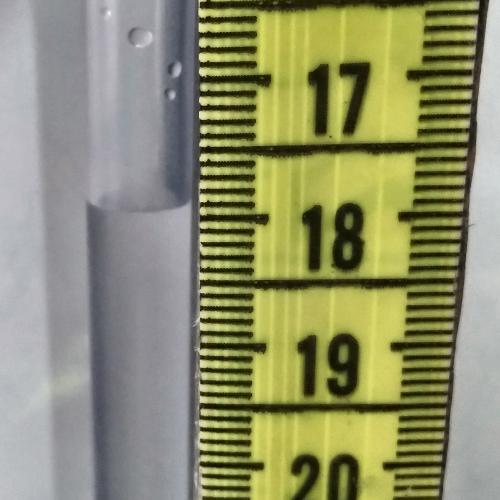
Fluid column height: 17.9 cm